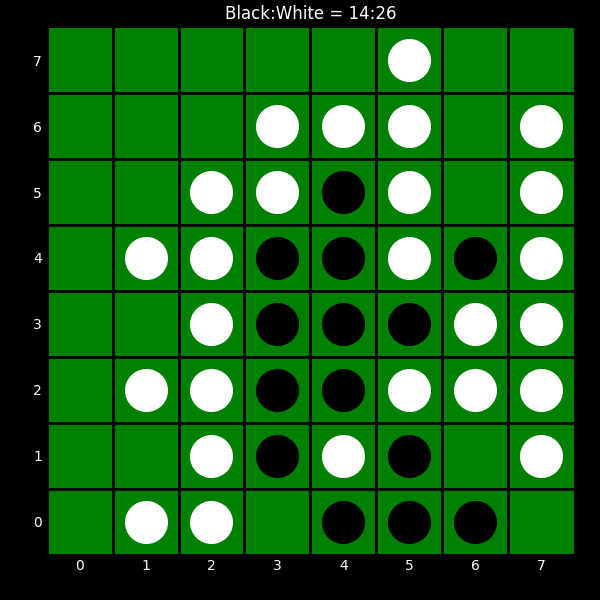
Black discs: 14
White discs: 26